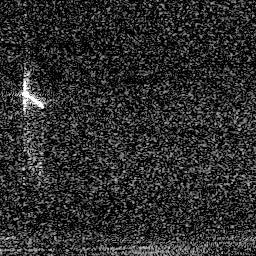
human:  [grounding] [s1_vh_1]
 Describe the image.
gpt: In the satellite image, there is  <ref>1 medium ship </ref> <box>[[7, 33, 21, 44, 0]]</box> located at left.